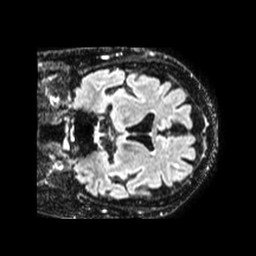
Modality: FLAIR
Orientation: coronal
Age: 74
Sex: male
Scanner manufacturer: philips
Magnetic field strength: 1.5 T
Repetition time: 4.8 s
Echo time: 0.3778 s